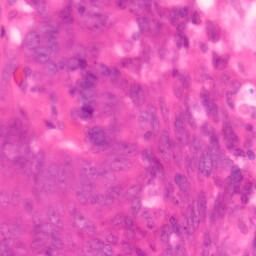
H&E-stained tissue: Colon